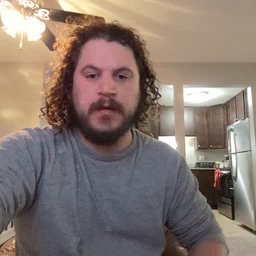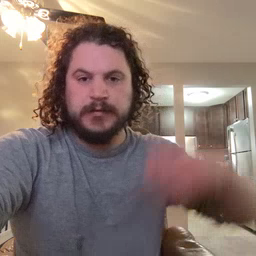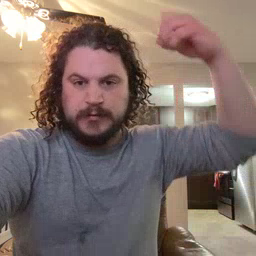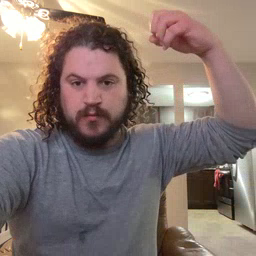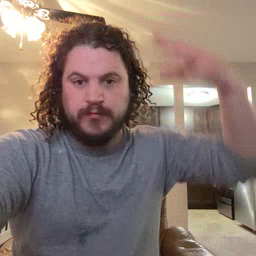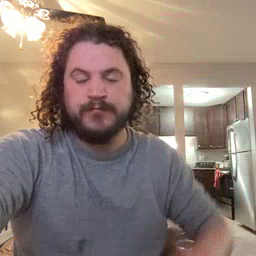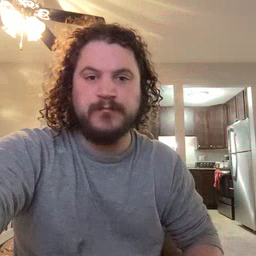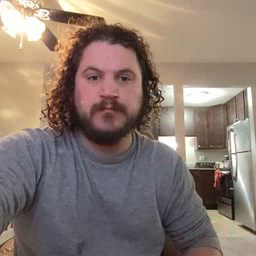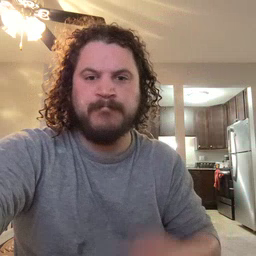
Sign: shower